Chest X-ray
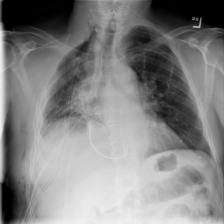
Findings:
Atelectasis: negative
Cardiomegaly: negative
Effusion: negative
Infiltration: negative
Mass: negative
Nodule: negative
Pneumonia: negative
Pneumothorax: negative
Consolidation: negative
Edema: negative
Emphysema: negative
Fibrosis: negative
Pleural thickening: negative
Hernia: negative